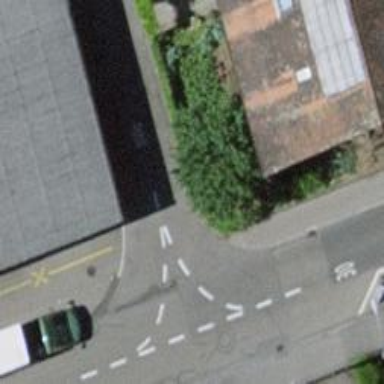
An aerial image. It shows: Kerb serving as barrier.